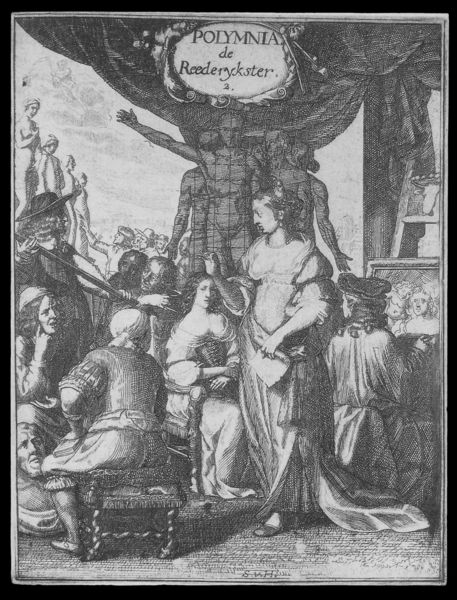
Titel: Polymnia, Titelseite für Buch 2, Inleyding tot de Hooge Schoole der Schilderkonst
Künstler: Samuel van Hoogstraten
Schlagwörter: baum, körper, frauen, menschen, frau, grau, hut, hüte, kleid, kleider, männer, schwarz, stuhl, zeichnung, gespräch, mütze, arm, bild, schrift, modell, schule, hocker, sprechen, maler, model, schild, ideal, druck, stich, künstler, zahl, kopftücher, akademie, schenke, 2., reederykster